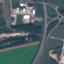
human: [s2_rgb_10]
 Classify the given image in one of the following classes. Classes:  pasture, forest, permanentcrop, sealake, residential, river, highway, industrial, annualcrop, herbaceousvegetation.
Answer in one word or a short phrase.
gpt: Highway